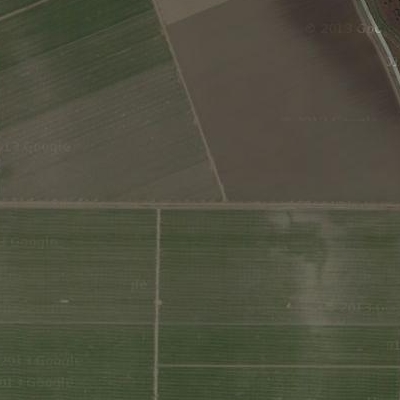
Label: Field